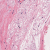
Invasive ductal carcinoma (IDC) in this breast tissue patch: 1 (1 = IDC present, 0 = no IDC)